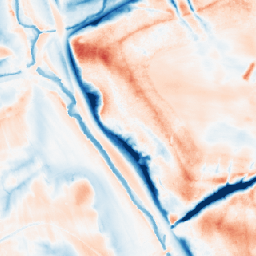
Category: classical
Decomposition family: gaussian_anisotropic
Decomposition parameters: sigma_x: 10
sigma_y: 10
Upsampling method: nearest
Upsampling parameters: scale: 8
Upsampling scale: 8